Question: Does anyone know if there are any particular circumstances when the '[HttpGet]' attribute gets ignored?
I have a controller that has an action with the '[HttpGet]' defined on it, which should mean that only GET requests are allowed and POST requests are rejected usually with a 404. Running locally under IIS this action seems to be able to accept Http POST requests however on the Test server this is not the case which is how it should be. It looks like we do need to be able to support POST request on the controller actions and we will be adding the support for this.
However this does raise the question as why my local copy of the site running under IIS seems to accept the requests. I would expect the request to rejected with a 404 http status. Also we have other sites running on the Test server that are behaving the same as my local server.
I am not sure if it has something to do with the fact that the requests are actually redirect requests. The 'main site / portal' is an old ASP.Net Web Forms application that then redirects to another 'routing' ASP.Net Mvc 3 web application that will re-route the request depending on business logic to 1 of 3 other 'channel' ASP.Net Mvc 3 web applications. All the channels essentially provide the same function but have slightly different business logic within them. Each channel has a landing controller that will redirect the user to the page where they should be going to. And it is the action on these ladning controllers that have the '[HttpGet]' attribute on.
The following is what occurs on 1 of the 3 channels on the test server:
1. User clicks a button
2. POST request to the 'Portal' site results in 302 to the 'Routing' site
3. POST request to the 'Routing' site results in 302 to the 'Channel' site
4. POST requets to the 'Channel' site results in 404.
The following is what ocurrs on the other 2 channels on the test server and on all 3 channels on my local server:
1. User clicks a button
2. POST request to the 'Portal' site results in 302 to the 'Routing' site
3. POST request to the 'Routing' site results in 302 to the 'Channel' site
4. POST requets to the 'Channel' site results in 302 to the destination page within the 'Channel' site.
5. POST request to the 'Channel' for destination page results in 200 and the page being servered.
UPDATE:
It turns out that I've been well and truly led up the garden path. The redirected requested are all being done via Http GET and not Http POST as is the correct behaviour for a 302 redirect. However IE developer tools incorrectly displays these as POST requests instead of GET requests. It turns out that the channel server had not been deployed to Test.

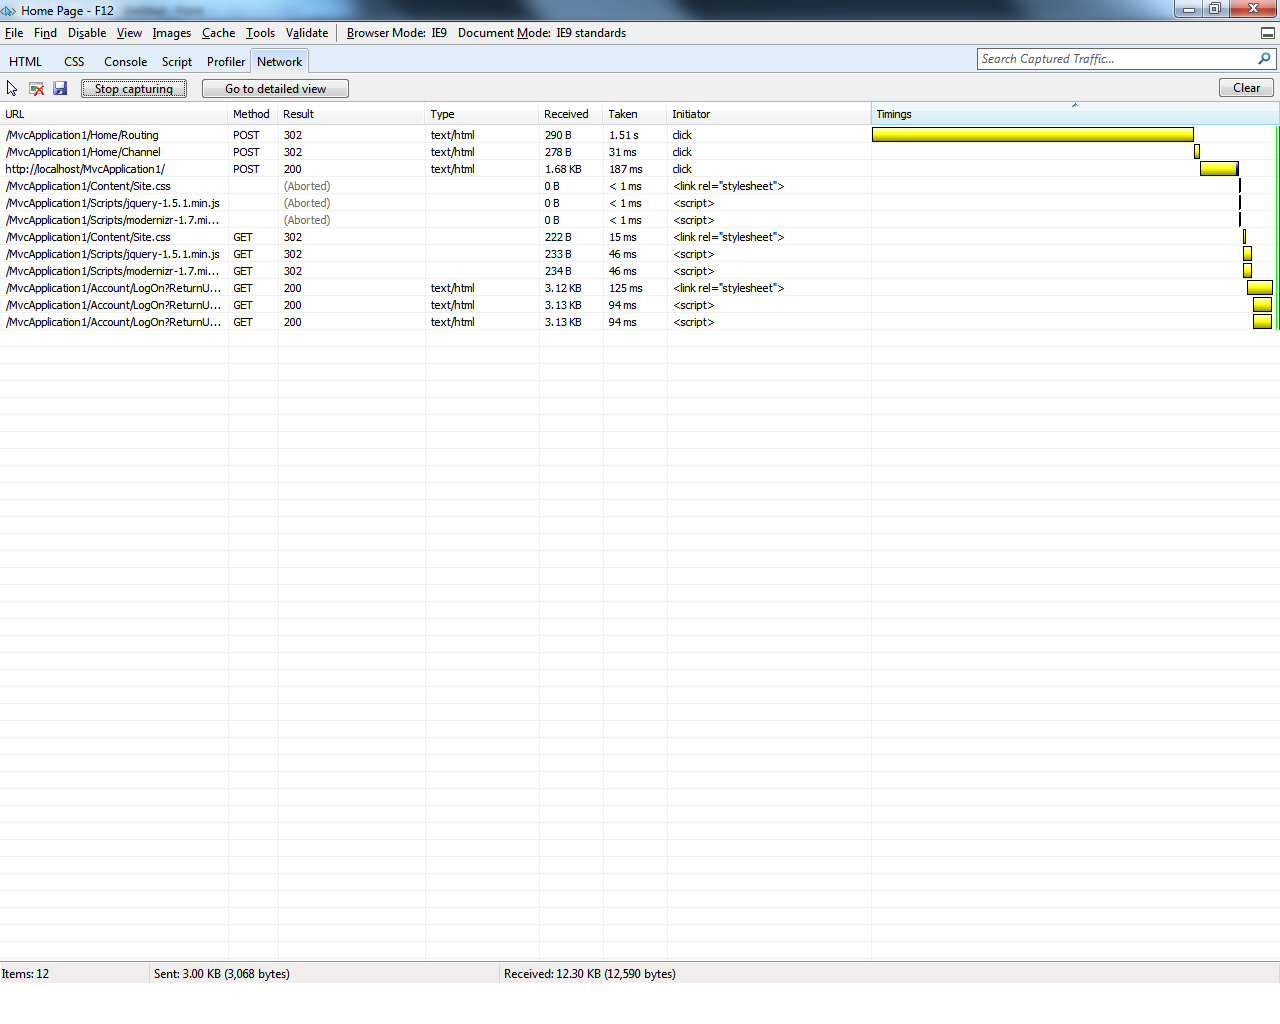
Answer: A http response with a 302 status for a http request with a POST method / verb will result in a new Http Request with a GET method / verb. This means that a redirect to an action on a controller with the '[HttpGet]' attribute will be successful.